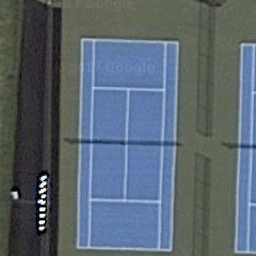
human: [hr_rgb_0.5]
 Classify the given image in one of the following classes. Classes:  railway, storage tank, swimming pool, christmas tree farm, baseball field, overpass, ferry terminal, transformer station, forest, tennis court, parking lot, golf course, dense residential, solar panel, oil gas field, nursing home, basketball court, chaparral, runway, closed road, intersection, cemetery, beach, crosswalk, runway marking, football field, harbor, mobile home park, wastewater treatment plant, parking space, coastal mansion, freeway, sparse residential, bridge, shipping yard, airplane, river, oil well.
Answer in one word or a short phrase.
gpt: tennis court